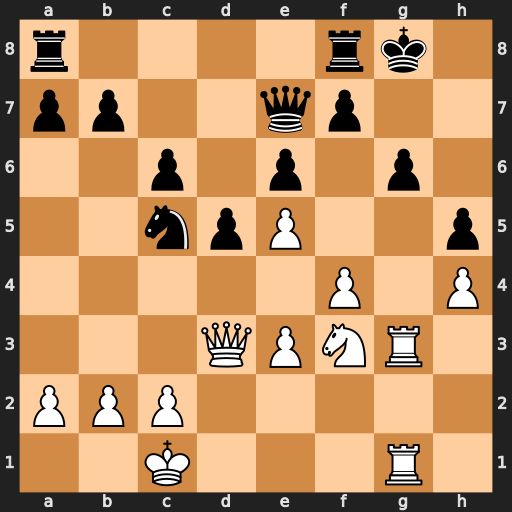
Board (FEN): r4rk1/pp2qp2/2p1p1p1/2npP2p/5P1P/3QPNR1/PPP5/2K3R1
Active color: w
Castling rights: -
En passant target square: -
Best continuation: Rxg6+ fxg6 Qxg6+ Kh8 Ng5 Qg7 Qxh5+